Field crop: maize
Growth stage: 2
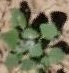
Species: chenopodium